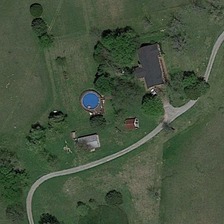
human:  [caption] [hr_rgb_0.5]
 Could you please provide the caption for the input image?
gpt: a building is surrounded by several green trees and large pieces of green meadows .

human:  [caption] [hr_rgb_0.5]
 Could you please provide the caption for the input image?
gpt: a footpath passes through the lawn, with several ponds and trees nearby .

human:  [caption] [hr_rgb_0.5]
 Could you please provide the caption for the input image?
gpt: a building is surrounded by several green trees and large pieces of green meadows .

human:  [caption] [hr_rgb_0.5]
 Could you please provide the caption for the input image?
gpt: a footpath passes through the lawn, with several ponds and trees nearby .

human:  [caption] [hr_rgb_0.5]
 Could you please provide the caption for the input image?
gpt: a building is surrounded by several green trees and large pieces of green meadows .